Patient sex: F
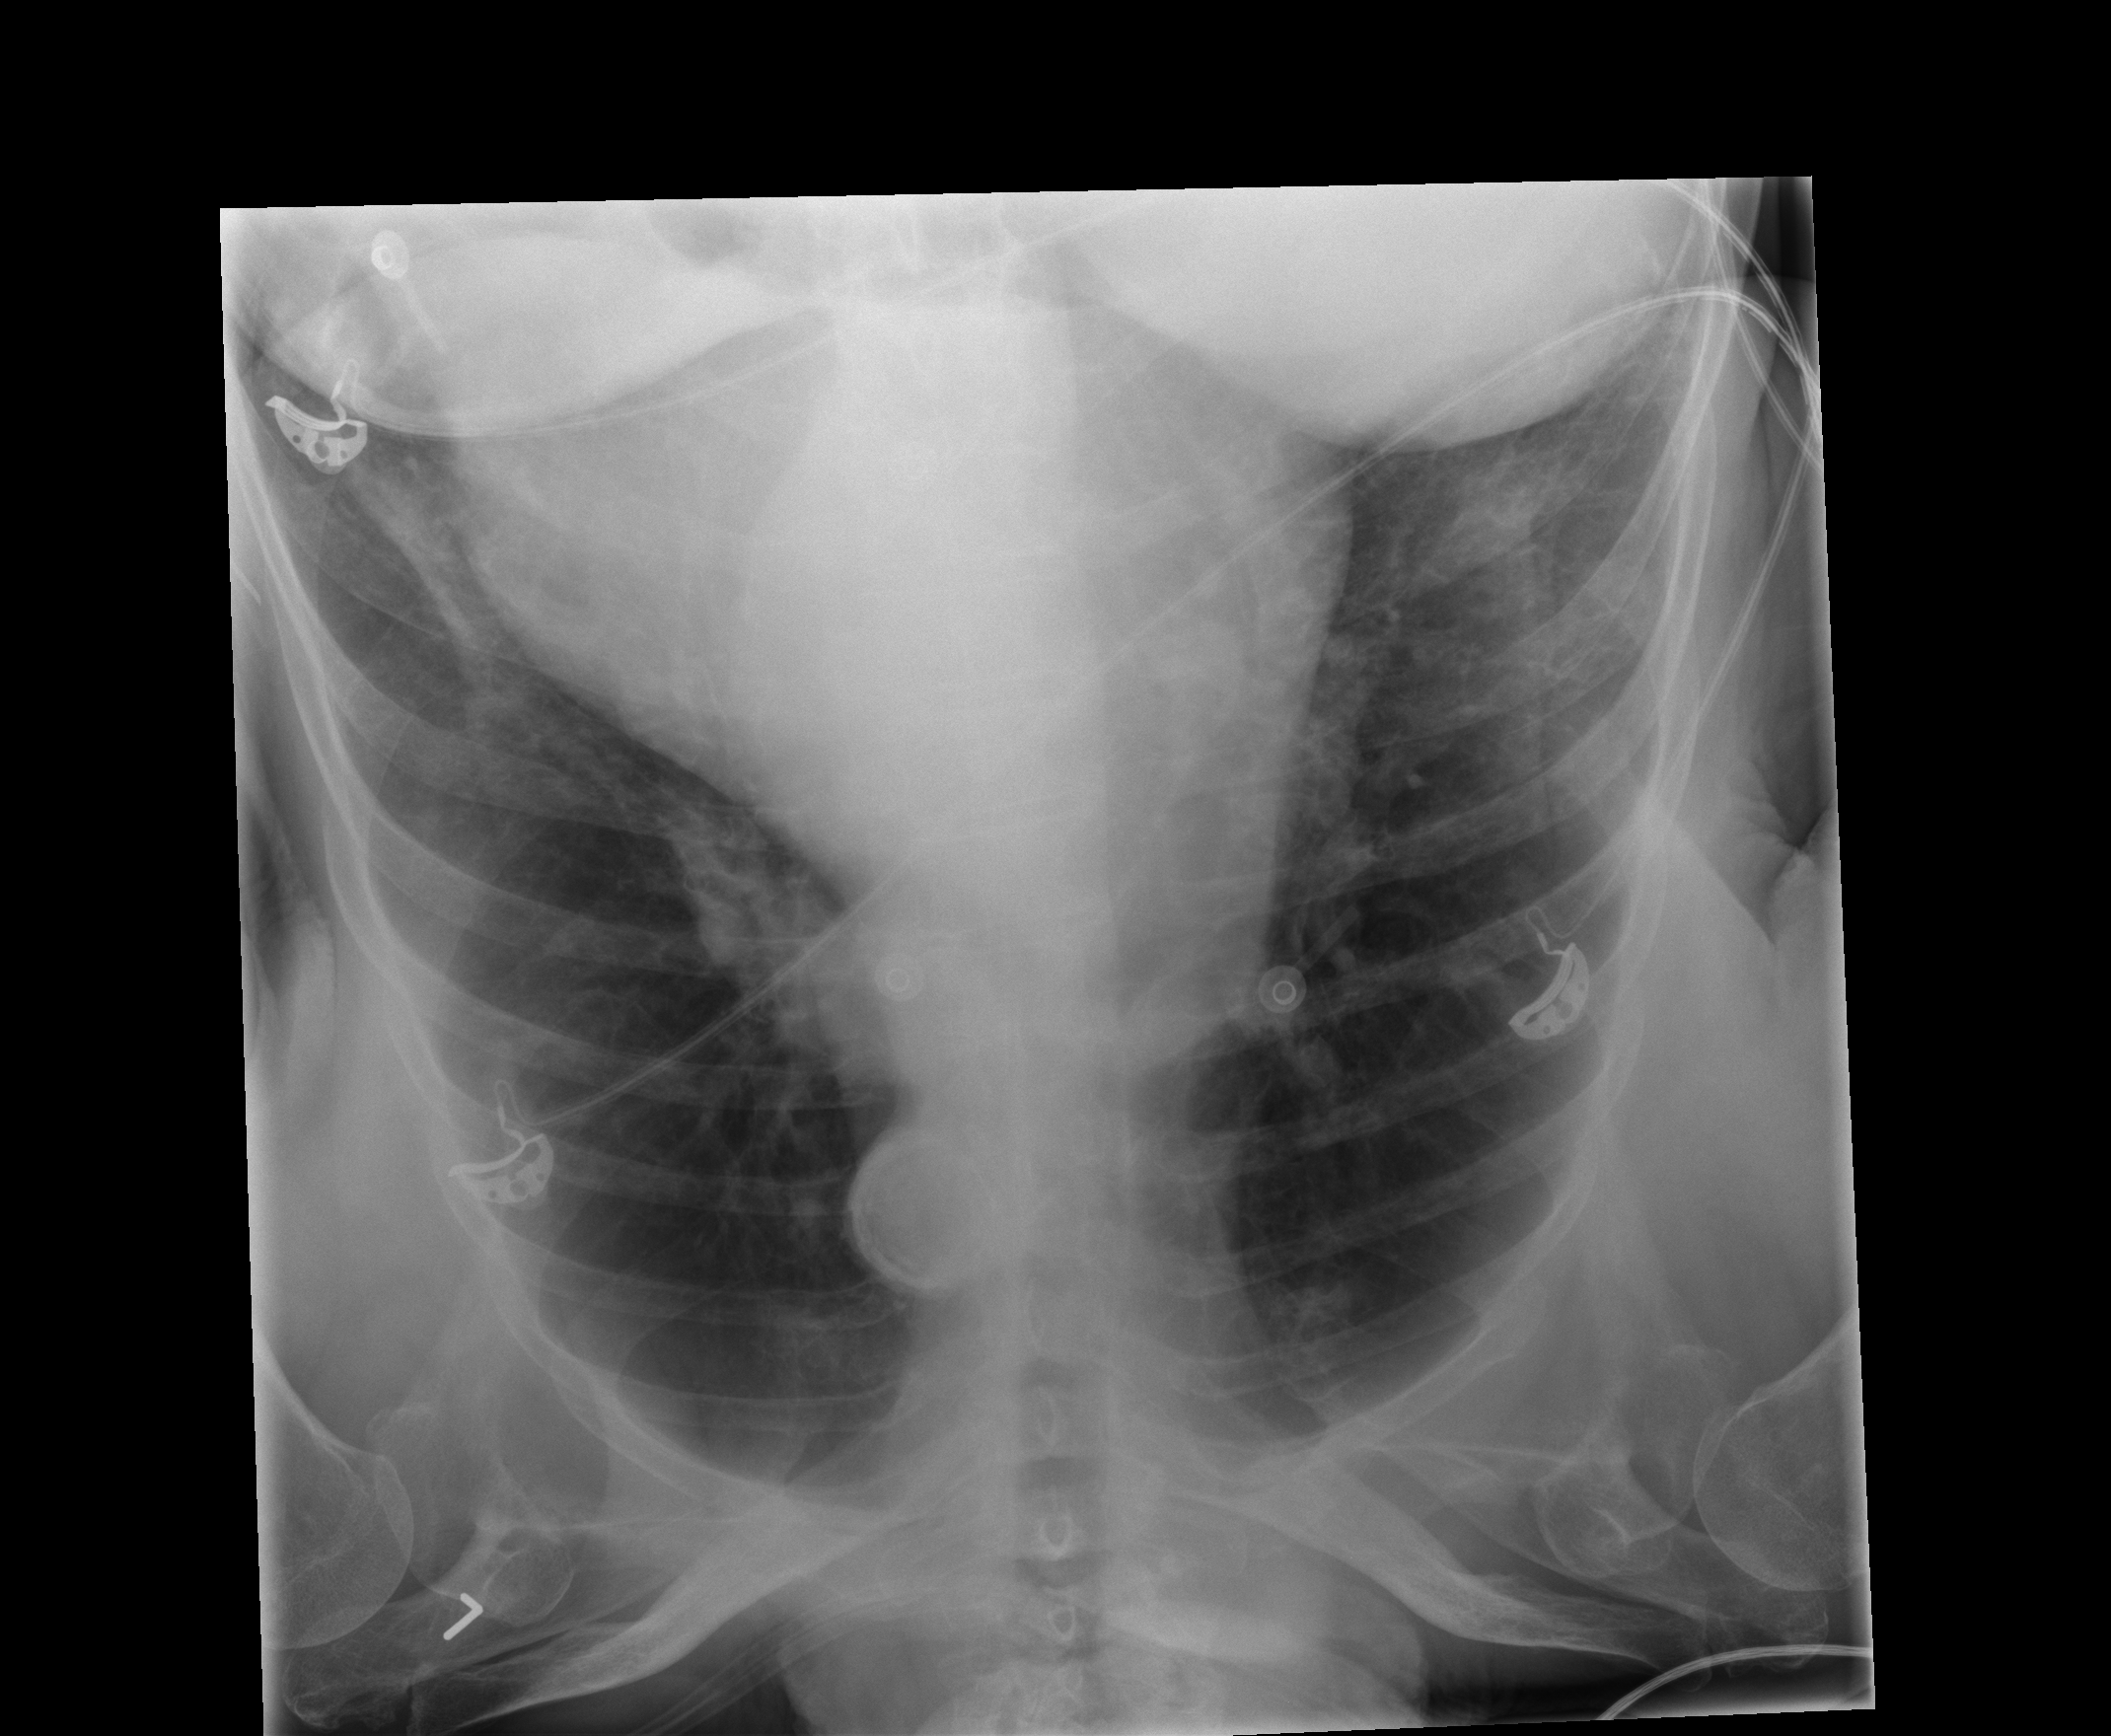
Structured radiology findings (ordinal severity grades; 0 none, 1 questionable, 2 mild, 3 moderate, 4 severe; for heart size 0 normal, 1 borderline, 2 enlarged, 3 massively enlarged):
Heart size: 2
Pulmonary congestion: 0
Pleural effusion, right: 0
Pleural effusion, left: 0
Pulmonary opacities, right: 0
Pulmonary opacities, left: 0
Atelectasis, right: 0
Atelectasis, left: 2